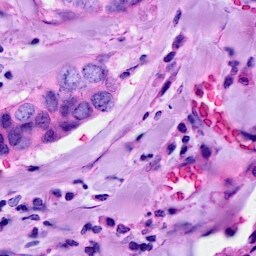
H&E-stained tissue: Breast